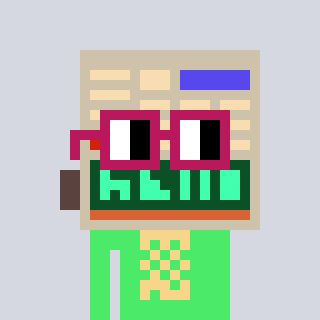
a pixel art character with square dark red glasses, a calculator-shaped head and a teal-colored body on a cool background